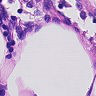
Metastatic tissue present: no